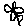
Label: flower